Field crop: maize
Growth stage: 2
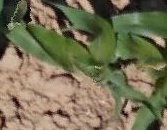
Species: maize